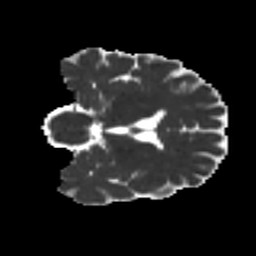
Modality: MD
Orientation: coronal
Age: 48
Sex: male
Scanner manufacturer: ge
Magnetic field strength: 3 T
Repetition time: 7.8 s
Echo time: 0.0606 s